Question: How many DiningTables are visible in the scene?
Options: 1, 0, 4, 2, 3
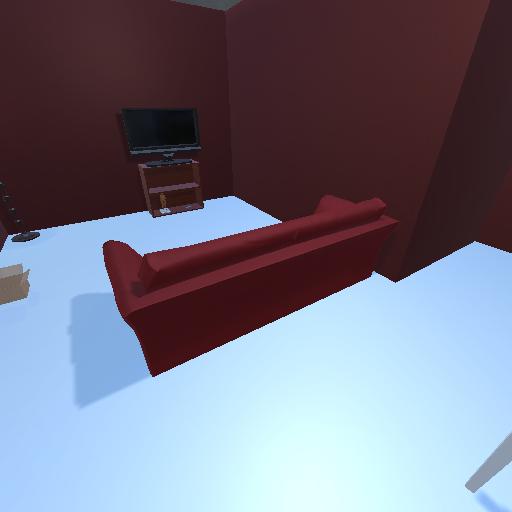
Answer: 1